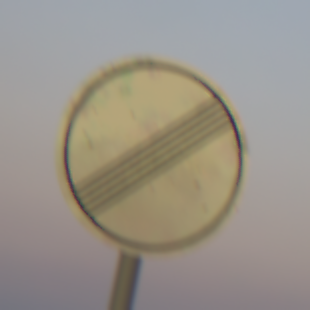
Verkehrszeichen: EndeSaemtlicherBegrenzungen
Umgebung: Outdoor, Urban
Tageszeit: Dawn
Wetter: Clear
Licht: Natural
Jahreszeit: NotSpecified
Kontrast: LowContrast